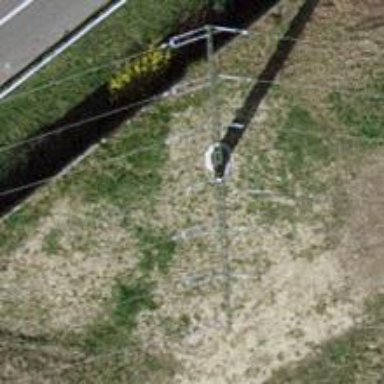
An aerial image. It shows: Concrete power pole.